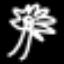
Label: palm tree